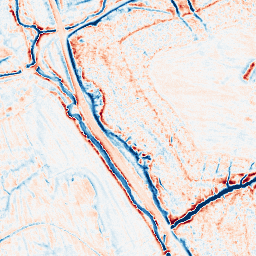
Category: edge_preserving
Decomposition family: anisotropic_diffusion
Decomposition parameters: iterations: 20
kappa: 100
gamma: 0.15
Upsampling method: quintic
Upsampling parameters: scale: 2
Upsampling scale: 2